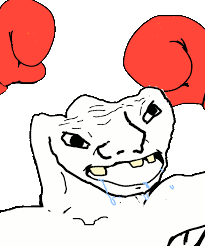
Label: 5_Brainlet